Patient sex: F
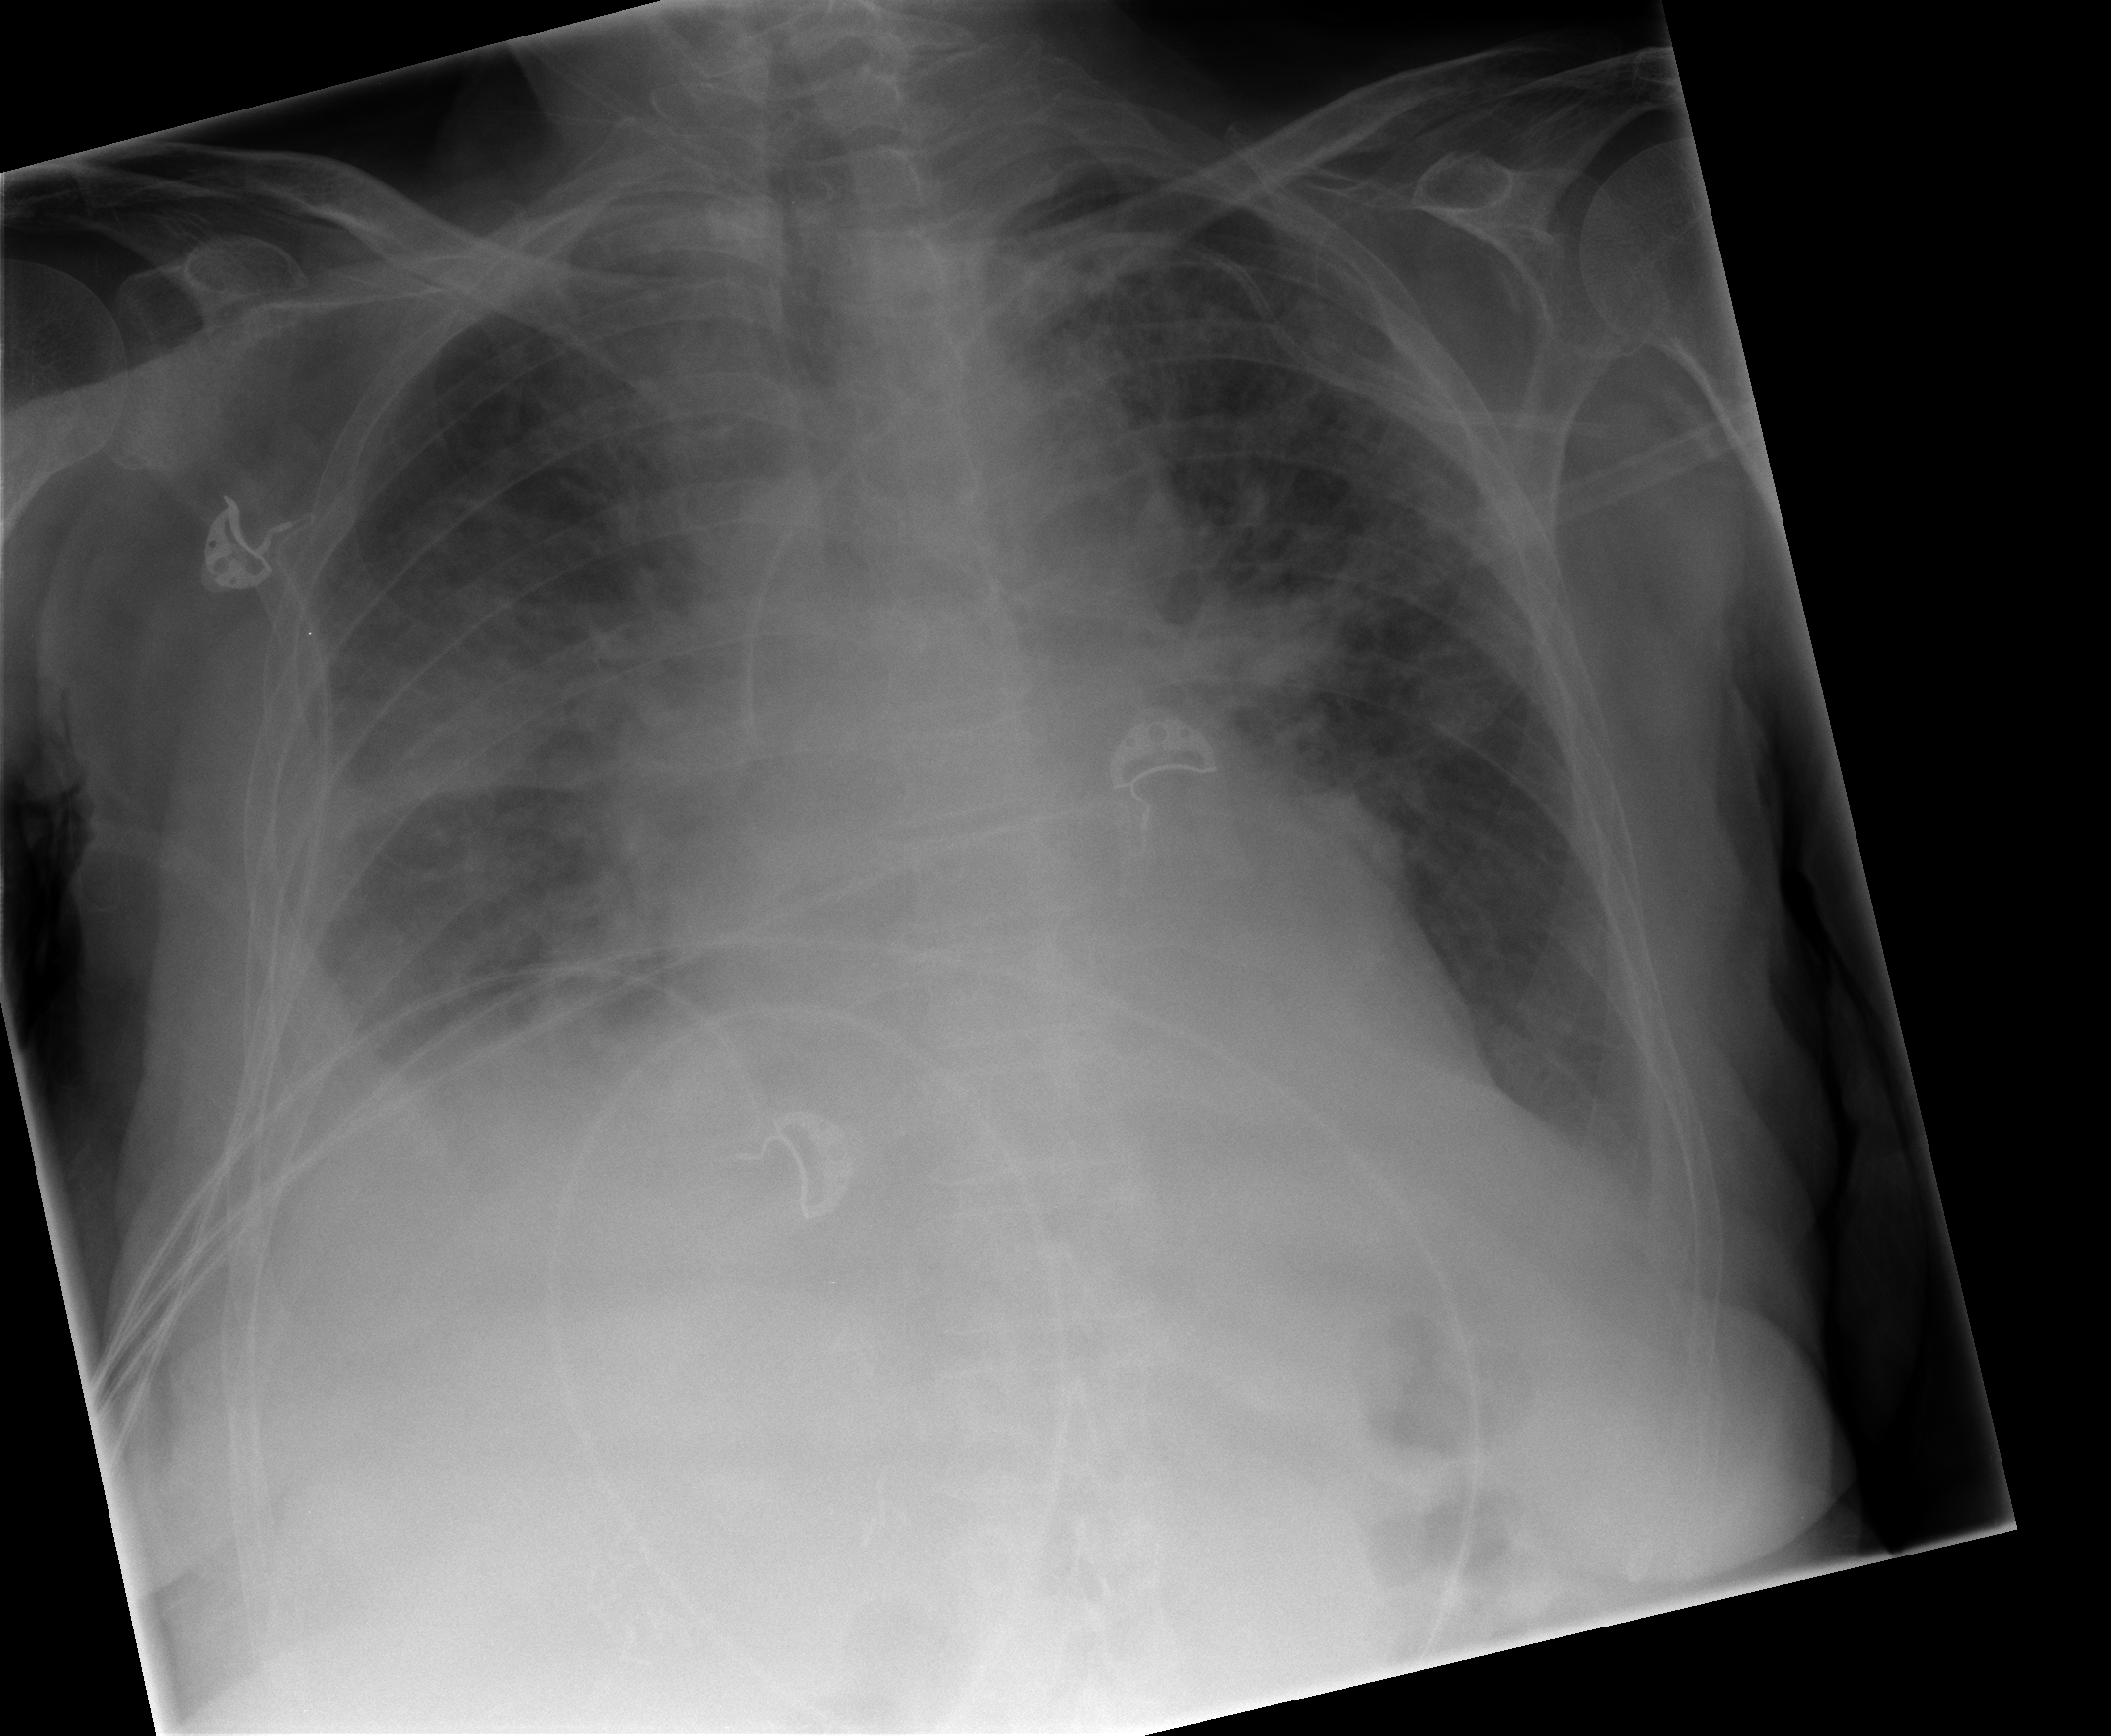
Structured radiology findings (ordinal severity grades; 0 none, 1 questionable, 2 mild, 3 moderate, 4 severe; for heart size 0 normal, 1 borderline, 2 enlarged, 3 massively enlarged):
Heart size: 2
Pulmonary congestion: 3
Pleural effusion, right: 2
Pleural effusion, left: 1
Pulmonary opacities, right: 3
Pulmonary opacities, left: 1
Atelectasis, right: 3
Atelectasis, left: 2